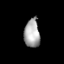
Tissue: lung
Cell type: T cells
Senescence score: 0.2205
Nuclear area (px): 440
Mean DAPI intensity: 166.32